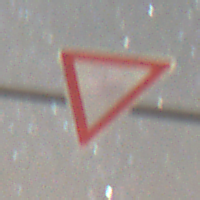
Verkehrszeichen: VorfahrtGewaehren
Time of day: Night
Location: Outdoor (Nature)
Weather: Clear
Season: NotSpecified
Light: Natural